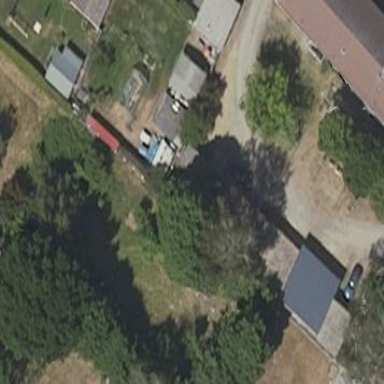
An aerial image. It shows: Group of garages.